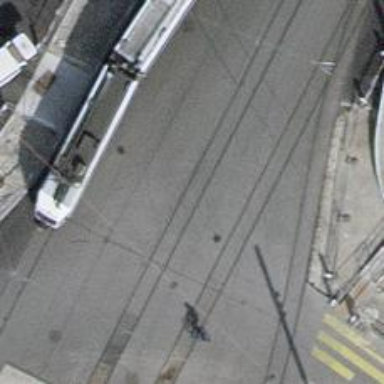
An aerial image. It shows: Tram crossing on the railway.